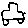
Label: car